Question: What is the first price?
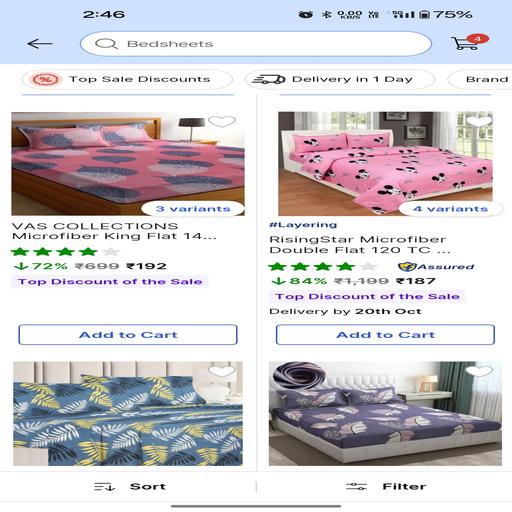
Answer: 192